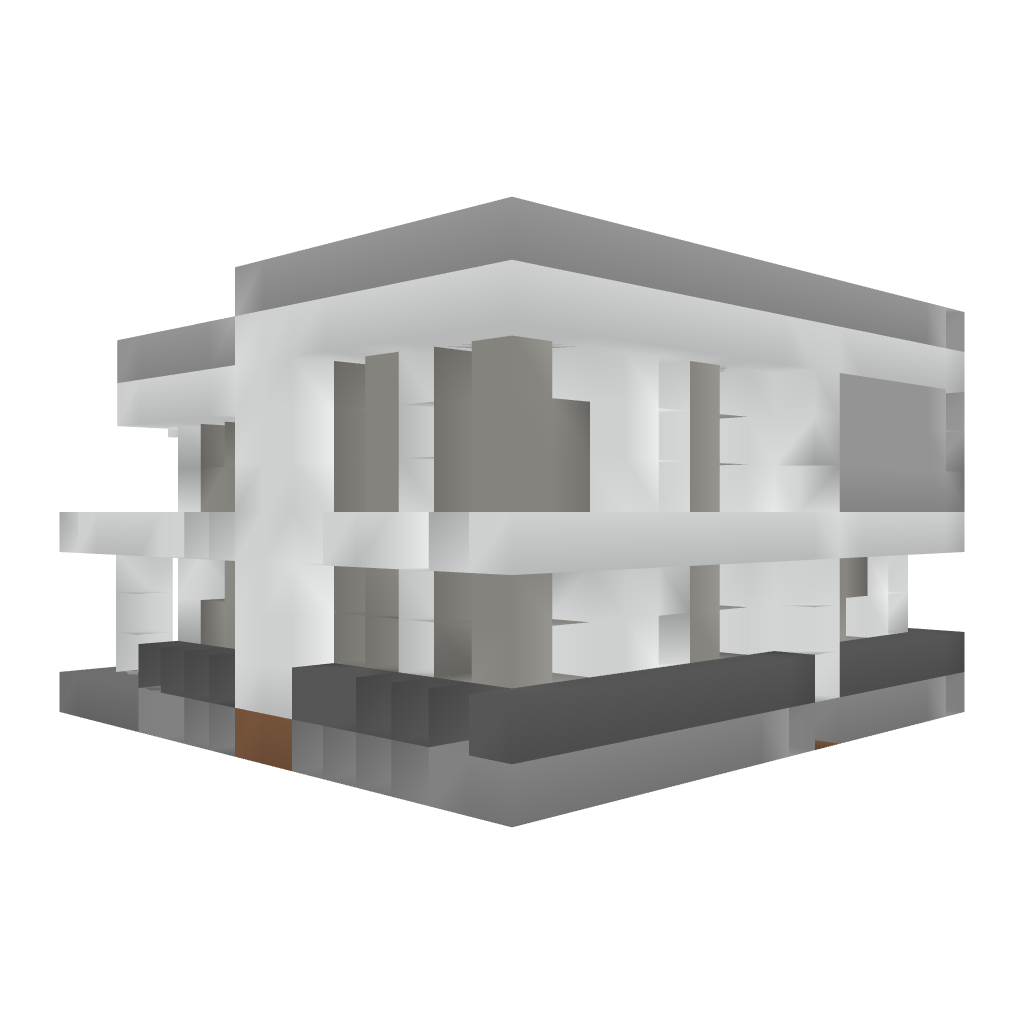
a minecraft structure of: Modern House 2